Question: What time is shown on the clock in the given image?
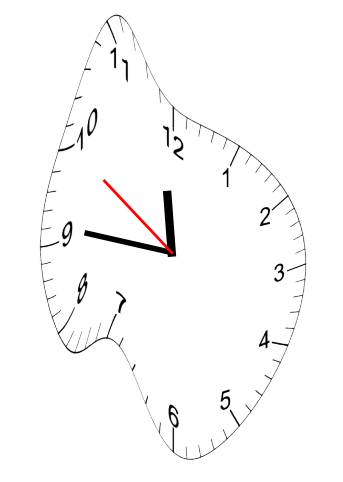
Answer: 11:45:50